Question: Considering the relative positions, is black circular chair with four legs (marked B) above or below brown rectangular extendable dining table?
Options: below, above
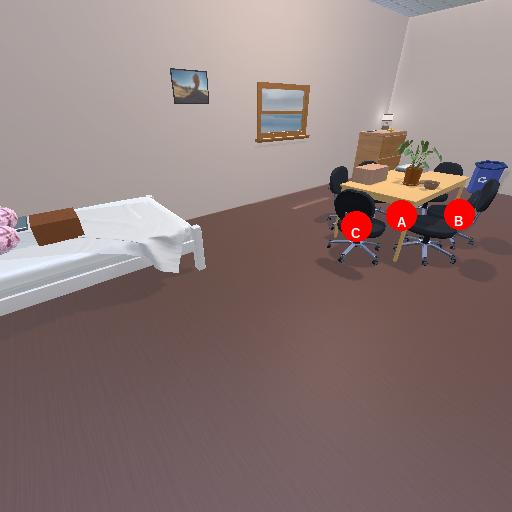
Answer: below